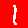
Digit: 1